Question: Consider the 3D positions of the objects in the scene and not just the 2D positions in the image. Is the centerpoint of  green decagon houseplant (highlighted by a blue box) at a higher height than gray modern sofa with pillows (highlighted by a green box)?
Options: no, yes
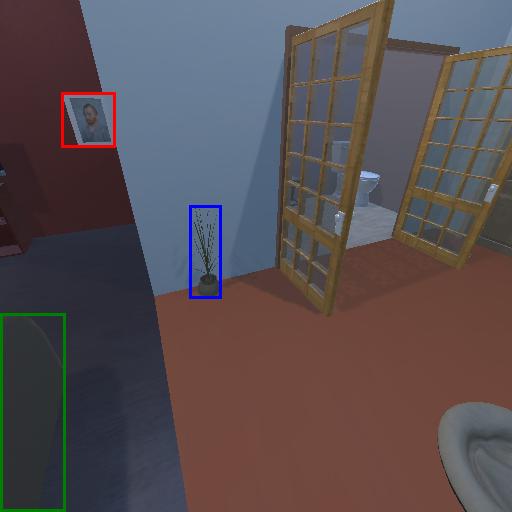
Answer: no